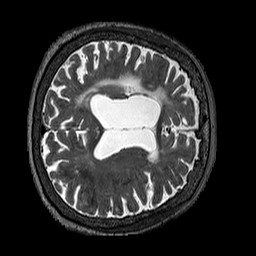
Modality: T2w
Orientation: axial
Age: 63
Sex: female
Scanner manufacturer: siemens
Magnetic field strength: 3 T
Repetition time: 3.2 s
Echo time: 0.567 s